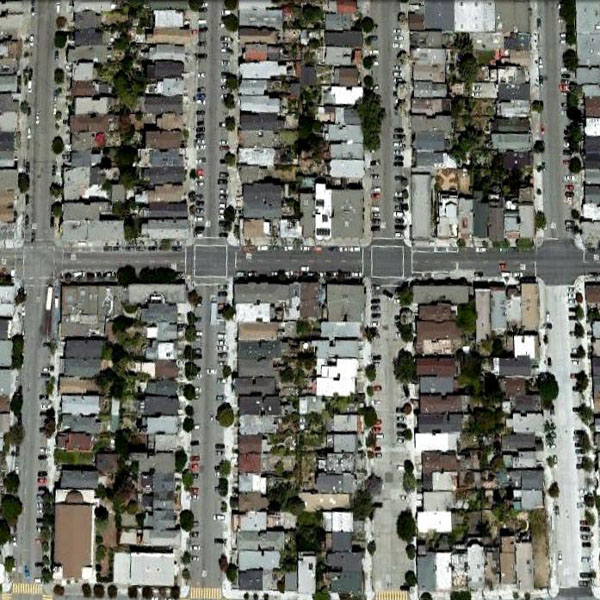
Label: DenseResidential